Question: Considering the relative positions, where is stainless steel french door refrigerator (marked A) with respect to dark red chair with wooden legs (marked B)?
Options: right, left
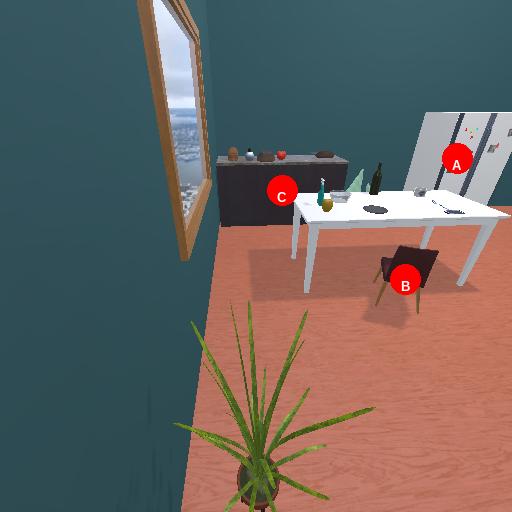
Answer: right